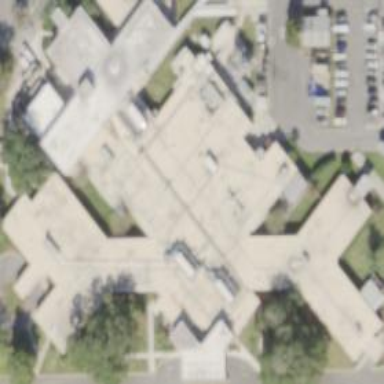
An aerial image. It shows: Hospital building.